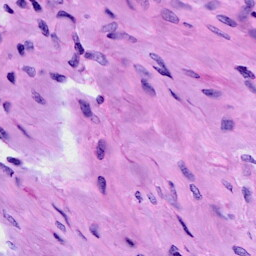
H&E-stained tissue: Cervix